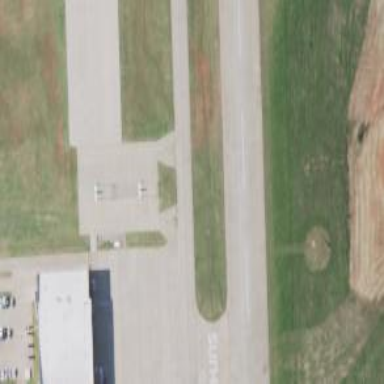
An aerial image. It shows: View of taxiway at the airport.